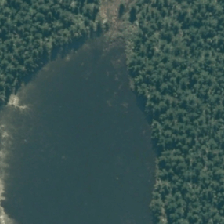
Land cover: lake_pond